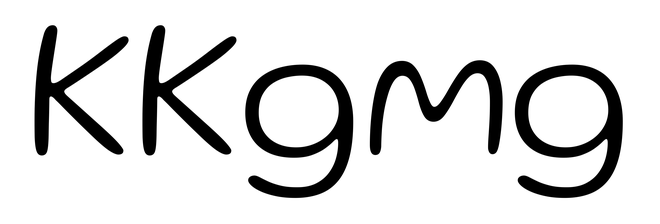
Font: Gluten_ExtraLight